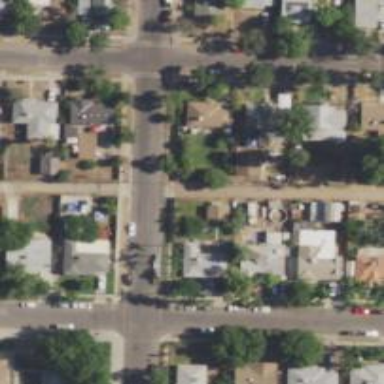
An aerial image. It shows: Alleyway designated as service road.